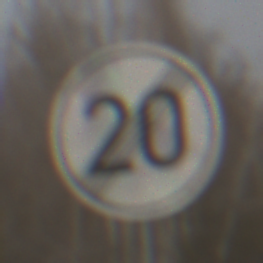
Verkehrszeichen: EndeGeschwindigkeit20
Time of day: MorningAfternoon
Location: Outdoor (Nature)
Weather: PartlyCloudy
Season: Winter
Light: Natural